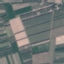
Land use / land cover class: PermanentCrop